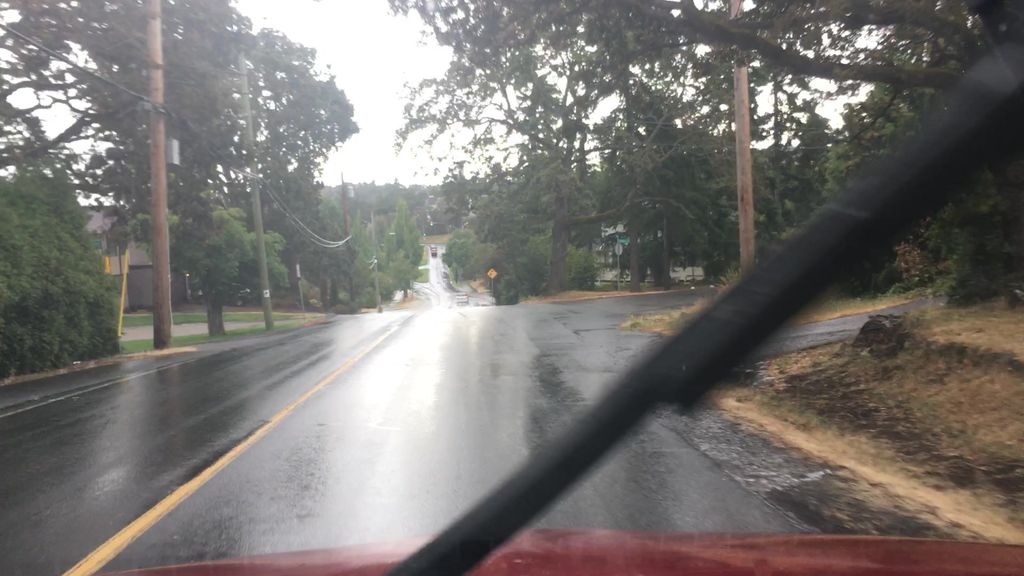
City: victoria